Question: First, I apologize for the title, but I am not entirely sure how to describe what is happening with my map (hence the image inclusion). I am new to mapping with ggplot2, and for my first 'out of tutorial' map, I am attempting to display census data by tract in DC. Searching through the tutorials seems to support the procedure I have taken, but clearly I am veering off course (and I have not seen another instance of this).
The goal has been to merge data from a .csv I have prepared with a shapefile containing the Census tract polys. Initially, I thought it had something to do with the ordering of rows, but explicitly accounting for this does not seem to have changed anything.
Code:
'''
###Combining Census data with a tract poly shapefile
library(maptools)
library(ggplot2)
library(gpclib)
setwd('~/ESRI/Trend Report Maps')
#Read data
tract<-readShapePoly('TractPly.shp')
cdata<-read.csv('census00_10.csv')
#Columns >> note that GEOID (tract) and geoid2 (cdata) are the merge keys
ntract<-names(tract)
ncdata<-names(cdata)
#Prepare data for ggplot plotting of poly info (by conversion to DataFrame)
gpclibPermit()
tract_geom<-fortify(tract,region="GEOID")
#Note that this drops attribute and retains only spatial info. However, we don't really
#need the attribute info since we are joining it to the other dataframe
#Merge
tract_poly<-merge(tract_geom,cdata,by.x="id",by.y="geoid2")
tract_poly<-tract_poly[order(tract_poly$order),]
head(tract_poly)
workF<-ggplot(tract_poly,aes(long,lat,group-group,fill=dmed_age)) +
geom_polygon() +
coord_equal() #fixes aspect ratio
workF
'''

Yeah, visualization of Census data has seen better days. In case I am not permitted to display the map, it looks like a haphazard assortment of jagged lines (not unlike what it looks like when someone folds up paper many times and randomly cuts pieces out of it before unfolding). None of the resultant shapes look like census tracts, though the outer boundary of DC remains in tact. I can confirm that the shapefile was exported from ArcMap (where it looked as it should).
Session info:
'''
> sessionInfo()
R version 2.15.3 (2013-03-01)
Platform: x86_64-w64-mingw32/x64 (64-bit)
locale:
[1] LC_COLLATE=English_United States.1252 LC_CTYPE=English_United States.1252
[3] LC_MONETARY=English_United States.1252 LC_NUMERIC=C
[5] LC_TIME=English_United States.1252
attached base packages:
[1] grid stats graphics grDevices utils datasets methods base
other attached packages:
[1] gpclib_1.5-1 ggplot2_0.9.3.1 maptools_0.8-23 lattice_0.20-13 sp_1.0-5 foreign_0.8-52
loaded via a namespace (and not attached):
[1] colorspace_1.2-1 dichromat_2.0-0 digest_0.6.3 gtable_0.1.2 labeling_0.1
[6] MASS_7.3-23 munsell_0.4 plyr_1.8 proto_0.3-10 RColorBrewer_1.0-5
[11] reshape2_1.2.2 scales_0.2.3 stringr_0.6.2 tools_2.15.3
'''
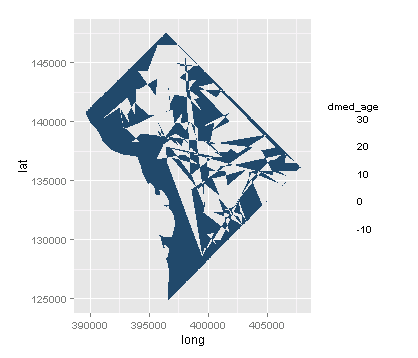
Answer: It's just a typo. Change 'group-group' to 'group=group' and you should be fine.